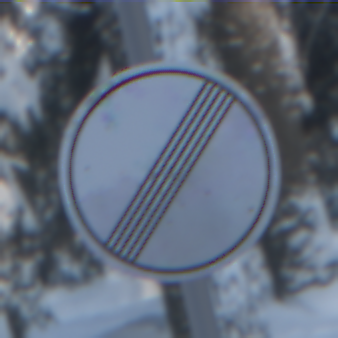
Verkehrszeichen: EndeSaemtlicherBegrenzungen
Umgebung: Outdoor, Nature
Tageszeit: MorningAfternoon
Wetter: Clear
Licht: Natural
Jahreszeit: Winter
Kontrast: LowContrast